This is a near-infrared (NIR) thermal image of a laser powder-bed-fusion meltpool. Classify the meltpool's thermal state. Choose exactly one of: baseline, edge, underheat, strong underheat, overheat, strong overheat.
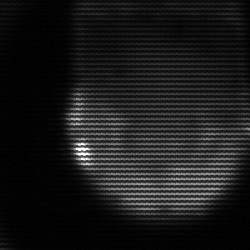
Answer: edge